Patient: sex F, age 67
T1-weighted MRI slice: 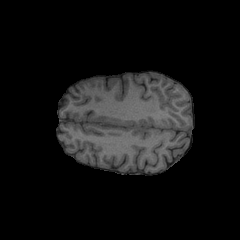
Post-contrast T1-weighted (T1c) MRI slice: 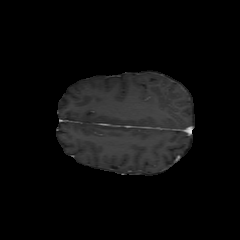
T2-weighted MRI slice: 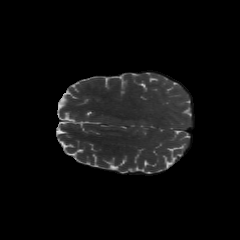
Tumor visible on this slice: no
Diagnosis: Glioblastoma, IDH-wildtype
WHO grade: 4